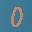
Label: 0